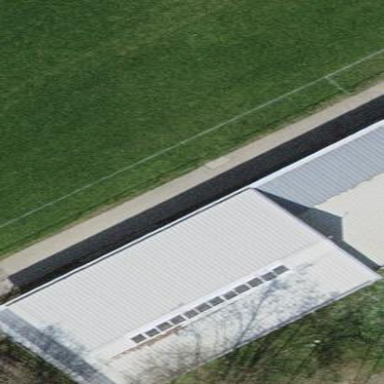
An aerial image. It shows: Sports centre building.